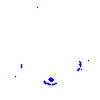
Particle: electron